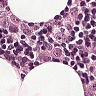
Metastatic tissue present: yes